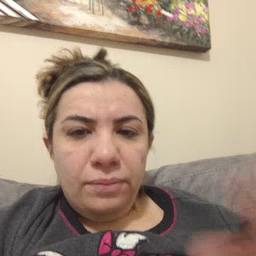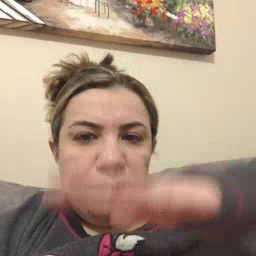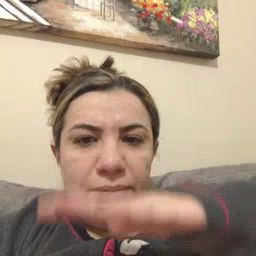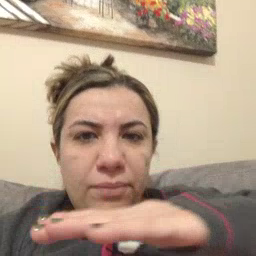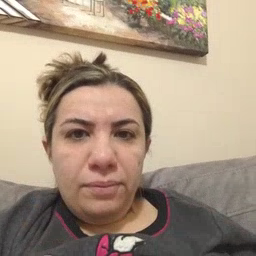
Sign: table